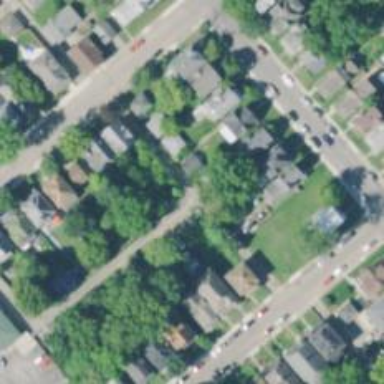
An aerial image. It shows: Alley classified as service road.